Question: i am having problems to update a GUI with a heatmpan and color bar, the problem is that i can update the heatmap well but in each update it is added a new color bar.
My problem is especifically with the colors bars, i tried to remove the color bar, but, if i removed it desappear from the program and i need it. The problem can be saw in the attached image.
'''
class MainWindow(QtWidgets.QMainWindow):
send_fig = QtCore.pyqtSignal(str)
def __init__(self):
super(MainWindow, self).__init__()
self.main_widget = QtWidgets.QWidget(self)
self.fig = Figure()
self.ax = self.fig.add_subplot(111)
self.im=self.ax.images
self.canvas = FigureCanvas(self.fig)
self.canvas.setSizePolicy(QtWidgets.QSizePolicy.Expanding,
QtWidgets.QSizePolicy.Expanding)
self.canvas.updateGeometry()
self.dropdown1 = QtWidgets.QComboBox()
self.dropdown1.addItems(["Numero de puntos", "Numero de transacciones", "Valor promedio de las tx"])
self.dropdown1.setCurrentIndex(2)
self.dropdown1.currentIndexChanged.connect(self.update)
#self.label = QtWidgets.QLabel("A plot:")
self.layout = QtWidgets.QGridLayout(self.main_widget)
self.layout.addWidget(QtWidgets.QLabel("Selecciona una categoria"))
self.layout.addWidget(self.dropdown1)
self.layout.addWidget(self.canvas)
self.setCentralWidget(self.main_widget)
self.show()
self.update()
def update(self):
self.ax.clear()
datosHeatMap = pd.read_csv(r"
ile.csv")
df = pd.DataFrame(datosHeatMap, columns =["id_comercio","HoraNumero","Hora","DiaNum","Dia","Puntos","Transacciones","Clientes","Valor","Cargas","Redenciones"])
puntos = []
puntos.append(df.pivot("HoraNumero","DiaNum","Puntos").fillna(0).astype(float))
puntos.append(df.pivot("HoraNumero","DiaNum","Transacciones").fillna(0).astype(float))
puntos.append(df.pivot("HoraNumero","DiaNum","Valor").fillna(0).astype(float))
dias=[]
numDia = {0:"Lunes",1:"Martes",2:"Miercoles",3:"Jueves",4:"Viernes",5:"Sabado",6:"Domingo",}
dias.append(list(puntos[0].columns))
dias.append(list(puntos[1].columns))
dias.append(list(puntos[2].columns))
cat1_index = self.dropdown1.currentIndex()
cat1_text = self.dropdown1.currentText()
self.ax.set_title(cat1_text)
sns.heatmap(puntos[cat1_index],cmap="YlGnBu",vmin=puntos[cat1_index].values.min(),vmax=puntos[cat1_index].values.max(),center=np.median(puntos[cat1_index].values), ax= self.ax)
self.ax.collections[-1].colorbar.update_normal(self.ax)
#this is a list of all images that have been plotted
#self.ax.collections[-1].colorbar.set_clim(puntos[cat1_index].values.min(),puntos[cat1_index].values.max())
self.ax.set_xticklabels(list(map(numDia.get, dias[cat1_index])))
self.fig.canvas.draw_idle()
if __name__ == '__main__':
app = QtWidgets.QApplication(sys.argv)
win = MainWindow()
sys.exit(app.exec_())
'''
Color bars are added in each update

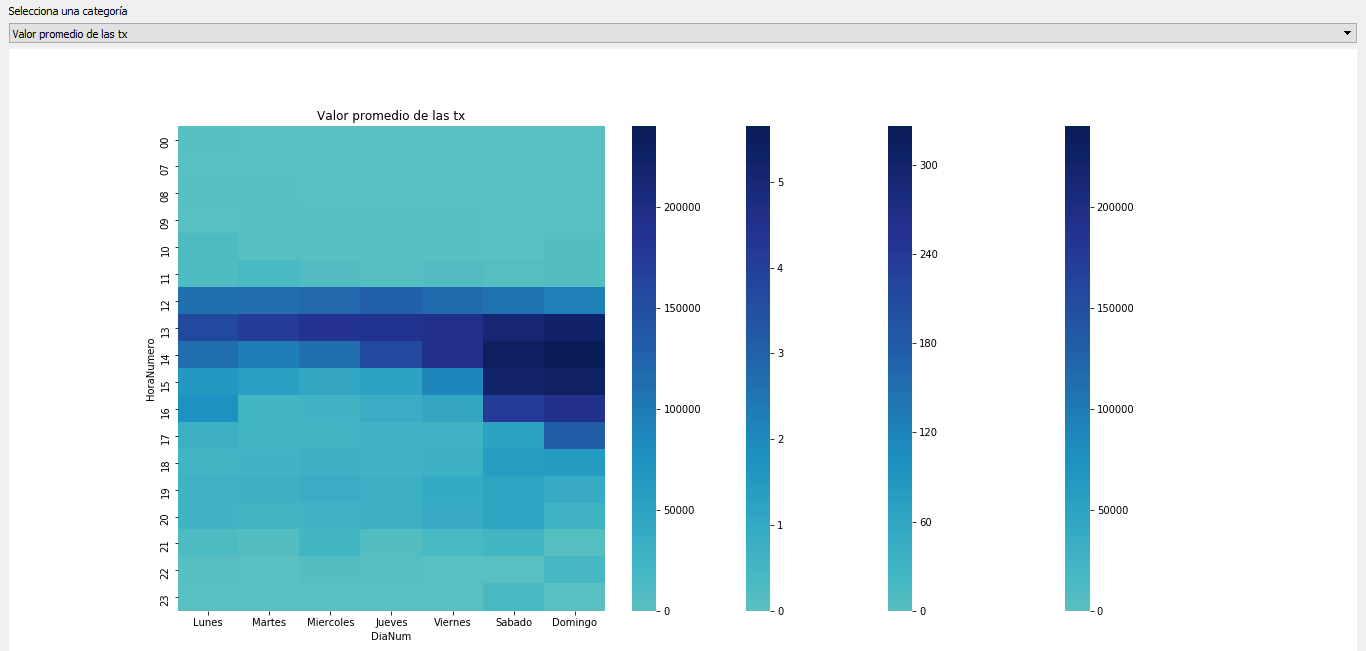
Answer: Each call to 'sns.heatmap' creates a new colorbar.
You should create a specific Axes to be used for the colorbar in your init function. I'm using GridSpec here to create an axis that's 10x thinner than the main axes. There are plenty of other ways to create this axes, just do a search here on SO.
'''
def __init__(self):
(...)
self.fig = Figure()
gs00 = matplotlib.gridspec.GridSpec(1, 2, width_ratios=[10,1])
self.ax = self.fig.add_subplot(gs00[0])
self.cax = self.fig.add_subplot(gs00[1])
(...)
'''
then pass the reference to this object to 'sns.heatmap':
'''
def update(self):
(...)
sns.heatmap(..., ax=self.ax, cbar_ax=self.cax)
(...)
'''